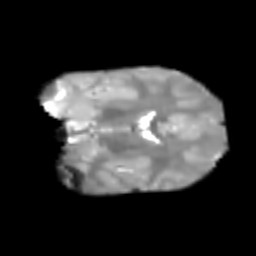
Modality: T2w
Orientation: coronal
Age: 6
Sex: female
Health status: healthy